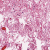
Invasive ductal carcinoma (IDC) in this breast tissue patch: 0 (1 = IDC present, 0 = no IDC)